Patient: sex M, age 33
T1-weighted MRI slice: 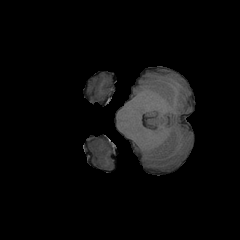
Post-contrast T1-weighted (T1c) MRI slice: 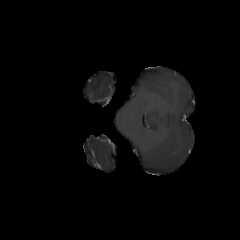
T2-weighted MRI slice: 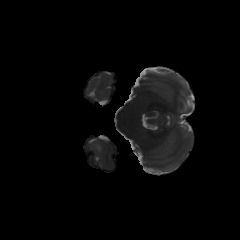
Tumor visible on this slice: yes
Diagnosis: Astrocytoma, IDH-mutant
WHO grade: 4